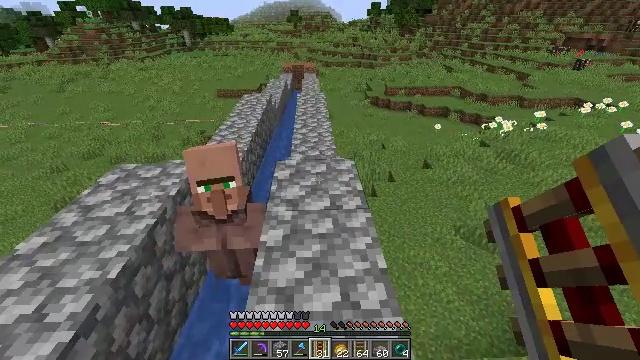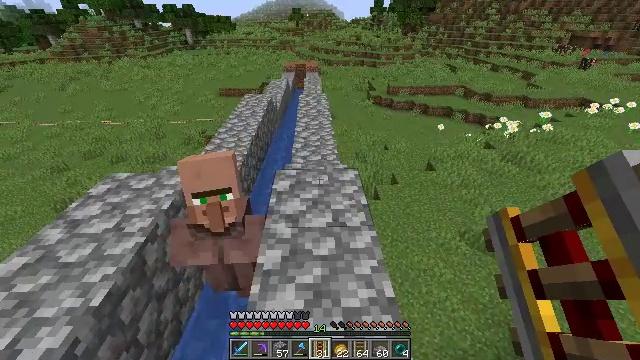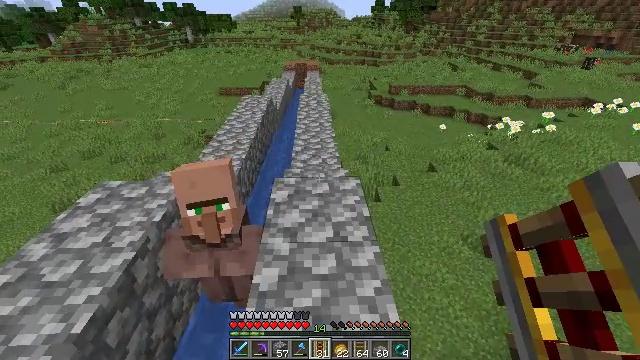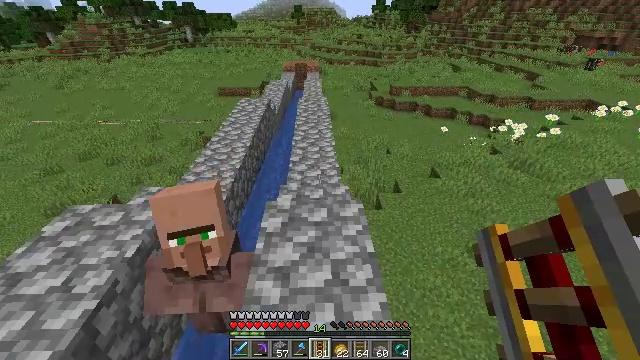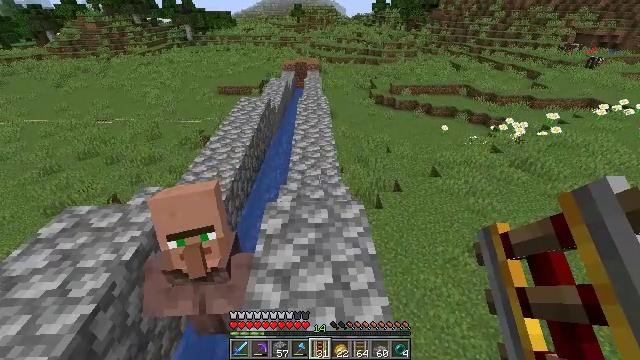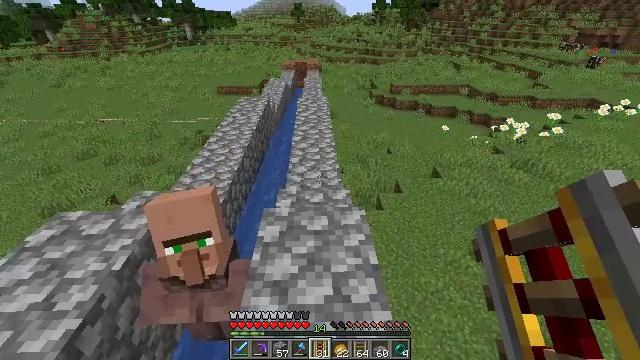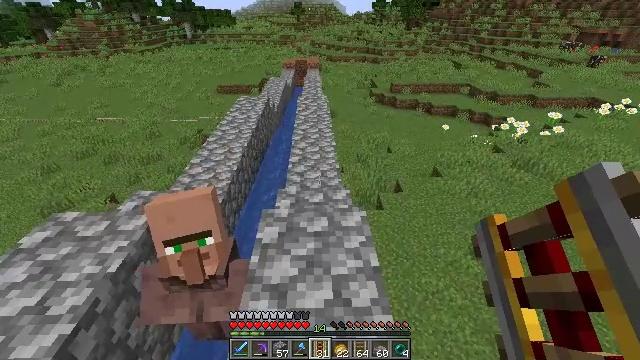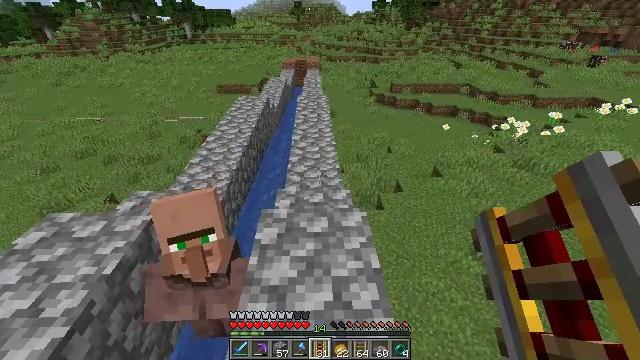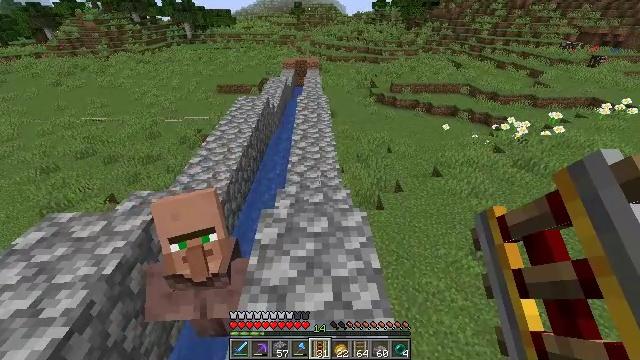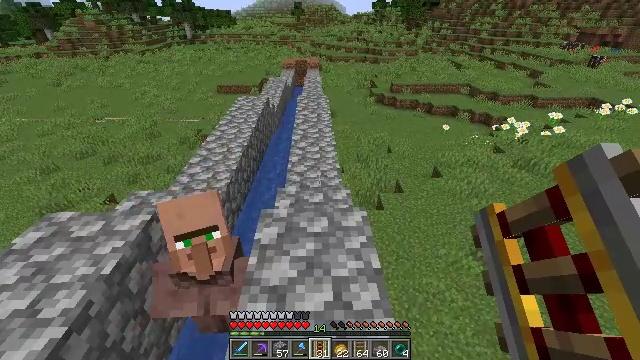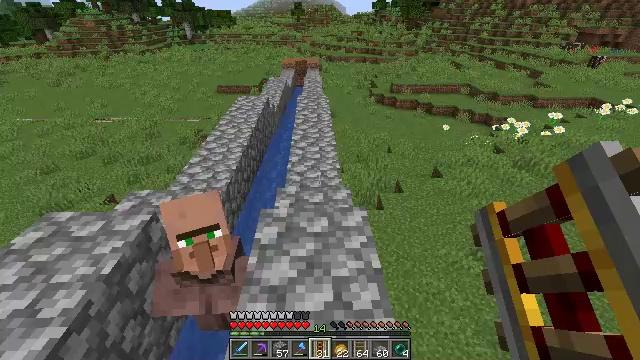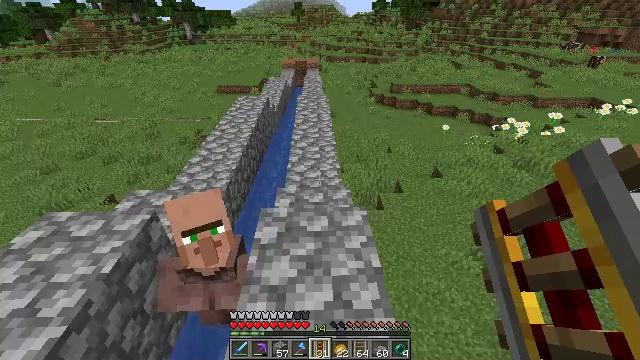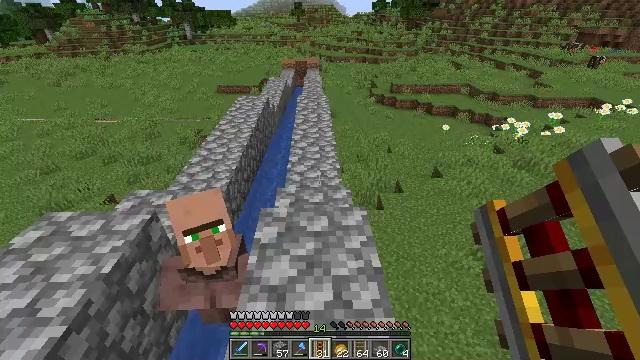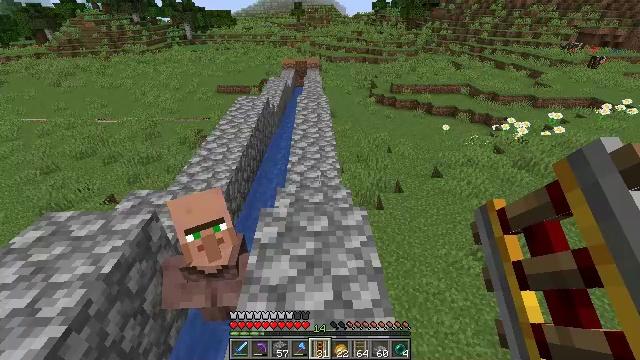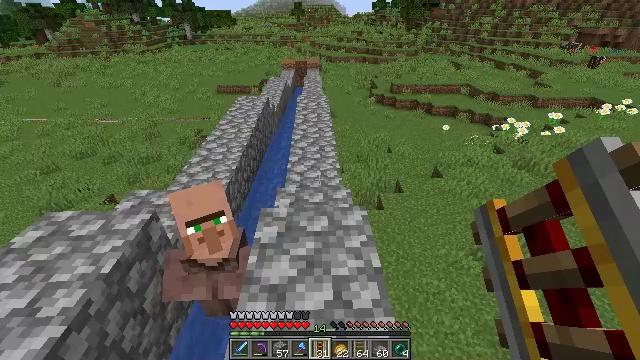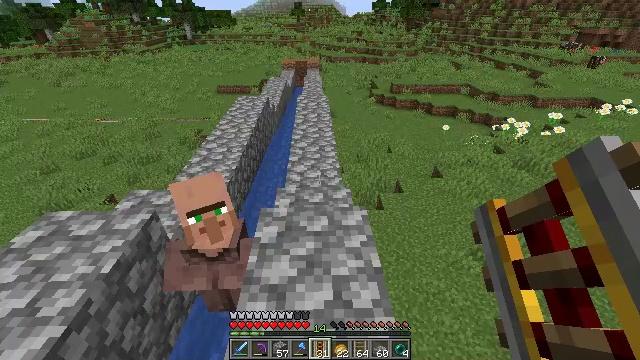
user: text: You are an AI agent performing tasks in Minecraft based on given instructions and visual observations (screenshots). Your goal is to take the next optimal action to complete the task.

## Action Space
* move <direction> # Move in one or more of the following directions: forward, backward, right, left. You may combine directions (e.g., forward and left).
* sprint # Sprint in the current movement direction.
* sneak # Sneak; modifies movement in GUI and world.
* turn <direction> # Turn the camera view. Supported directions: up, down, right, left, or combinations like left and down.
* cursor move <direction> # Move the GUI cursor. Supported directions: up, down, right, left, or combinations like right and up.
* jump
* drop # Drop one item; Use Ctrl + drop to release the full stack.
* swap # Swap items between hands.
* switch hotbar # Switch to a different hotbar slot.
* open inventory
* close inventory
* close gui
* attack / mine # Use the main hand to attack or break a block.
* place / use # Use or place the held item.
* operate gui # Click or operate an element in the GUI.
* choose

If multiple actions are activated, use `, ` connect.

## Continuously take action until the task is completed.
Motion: motion action
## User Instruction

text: Break the dirt block.
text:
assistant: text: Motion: move forward
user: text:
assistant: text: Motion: move forward
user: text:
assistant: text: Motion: move forward
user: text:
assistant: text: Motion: no_op
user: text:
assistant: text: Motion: no_op
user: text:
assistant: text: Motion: no_op
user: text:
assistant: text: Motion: no_op
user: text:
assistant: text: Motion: no_op
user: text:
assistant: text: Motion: no_op
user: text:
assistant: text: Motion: no_op
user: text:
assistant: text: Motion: no_op
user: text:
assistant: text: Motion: no_op
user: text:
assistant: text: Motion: no_op
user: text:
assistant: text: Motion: no_op
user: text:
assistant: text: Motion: no_op
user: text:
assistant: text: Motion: move forward
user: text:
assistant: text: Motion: move forward
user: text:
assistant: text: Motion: move forward
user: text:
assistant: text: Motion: move forward
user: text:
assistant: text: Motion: move forward
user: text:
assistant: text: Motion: move forward
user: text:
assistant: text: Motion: move forward
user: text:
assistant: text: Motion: move forward
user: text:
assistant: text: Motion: move forward
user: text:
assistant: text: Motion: move forward
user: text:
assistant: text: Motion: no_op
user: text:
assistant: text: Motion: no_op
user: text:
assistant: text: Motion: no_op
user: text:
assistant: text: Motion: no_op
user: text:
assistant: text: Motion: no_op